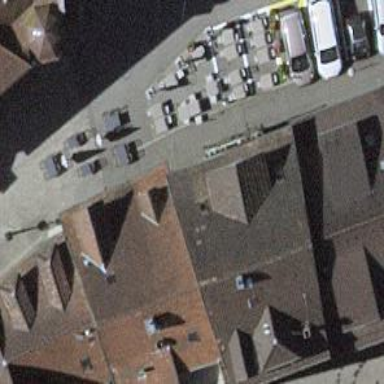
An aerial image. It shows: Restaurant.